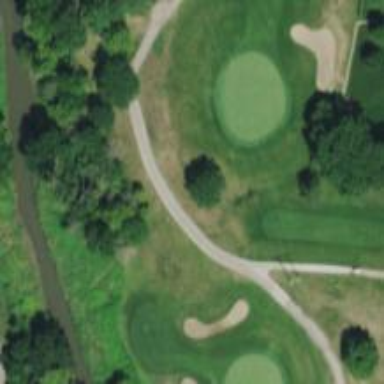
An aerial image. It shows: Well-maintained path used as golf cart path. The tracktype is grade1.